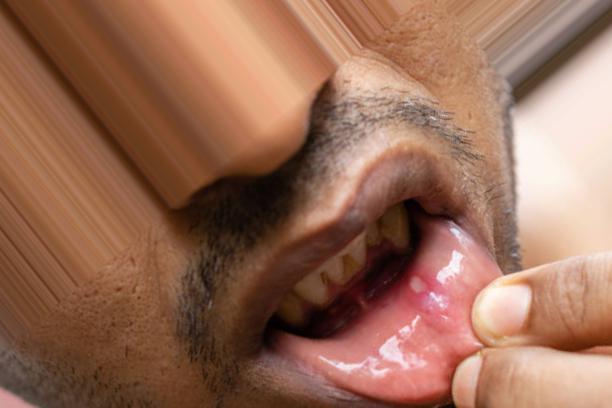
Condition: Mouth Ulcer